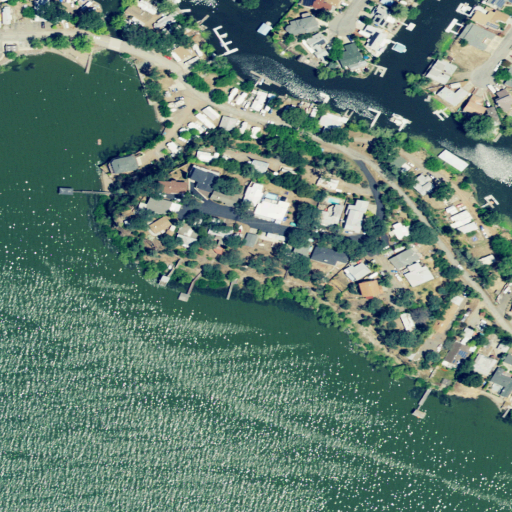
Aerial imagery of island in California named Stubbs Island containing open water, medium intensity development, low intensity development, open development, and high intensity development